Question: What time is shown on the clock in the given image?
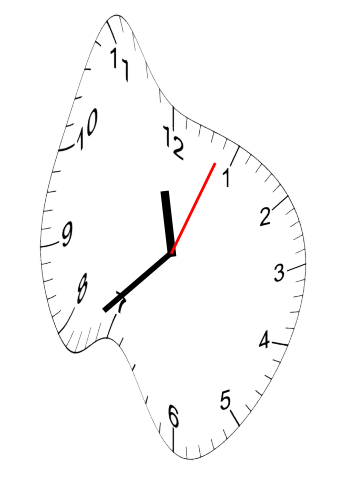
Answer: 11:38:04